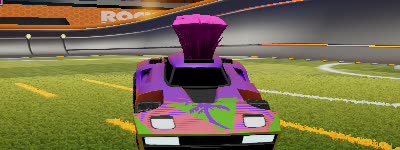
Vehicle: breakout